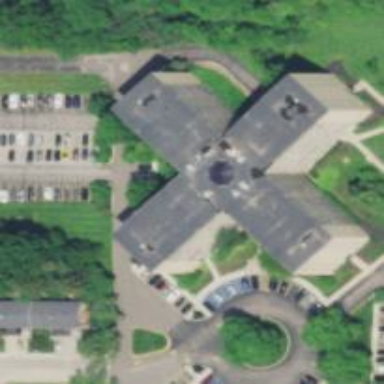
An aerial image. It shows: Building with flat roof.